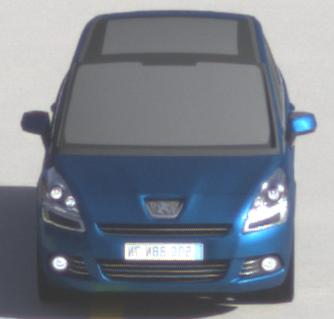
Make: Peugeot
Model: 5008 120 VTi
Detailed model: 5008 (I) Van
Model produced from: 2009/10
Model produced until: 2011/07
Doors: 5
Color: blue
Road condition: dry road
Daytime: morning or afternoon
Contrast: high contrast